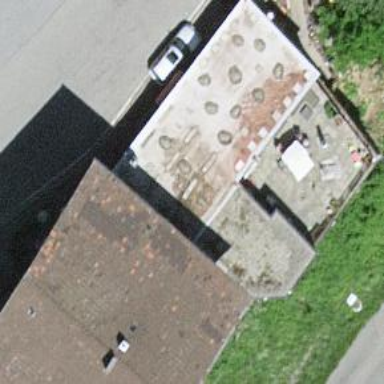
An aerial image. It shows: Restaurant.